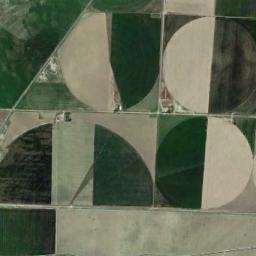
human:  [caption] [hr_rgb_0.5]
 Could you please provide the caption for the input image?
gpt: A few green and tan mixed circular fields with full, Semi and semi-circle shapes .

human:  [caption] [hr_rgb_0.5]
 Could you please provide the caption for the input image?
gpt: Several circular farmlands with different colors are surrounded by some other shapes of farmlands .

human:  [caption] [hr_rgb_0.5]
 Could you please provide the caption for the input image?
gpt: There are some half of green circle farmland in the bare land .

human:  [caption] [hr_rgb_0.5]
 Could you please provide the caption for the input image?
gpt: There is only one complete circle of farmland .

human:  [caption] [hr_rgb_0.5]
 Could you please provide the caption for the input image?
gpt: There are a few circular farmlands arranged neatly .